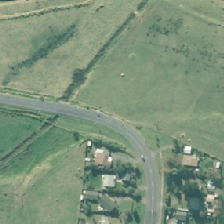
Land cover: high_producing_grassland